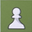
Piece: wP